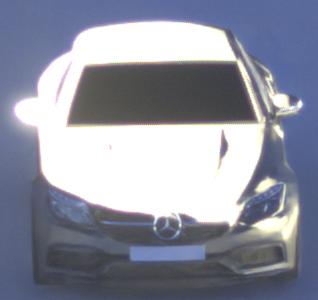
Make: Mercedes-Benz
Model: C 43 AMG
Detailed model: C-Class (205) AMG Limousine
Model produced from: 2016/10
Model produced until: 2018/04
Doors: 4
Color: gray
Road condition: dry road
Daytime: sunrise or sunset
Contrast: high contrast